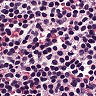
Metastatic tissue present: no